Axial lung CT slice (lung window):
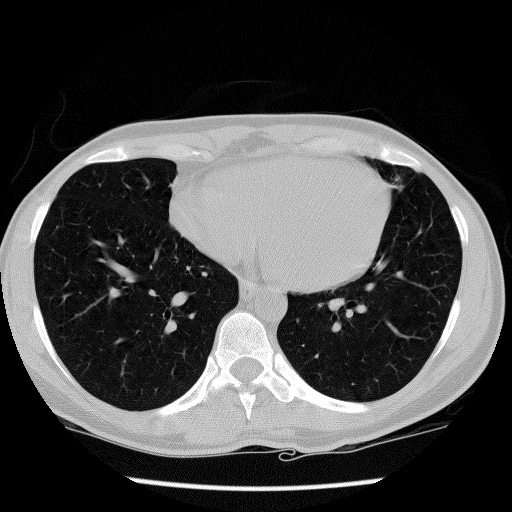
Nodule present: no